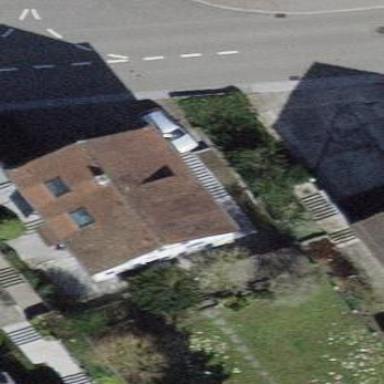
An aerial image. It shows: Building with tiled roof.